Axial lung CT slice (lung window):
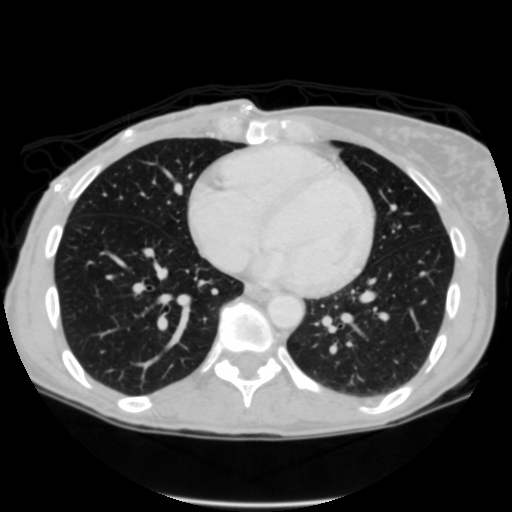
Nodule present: no